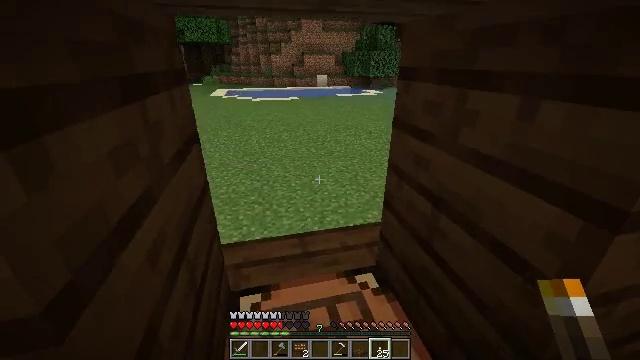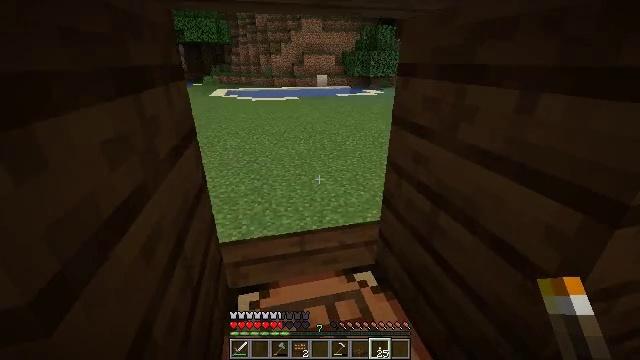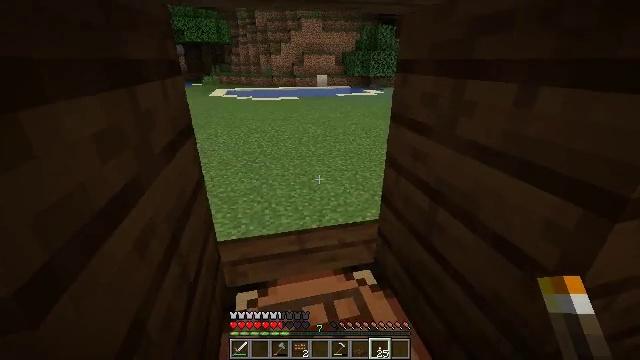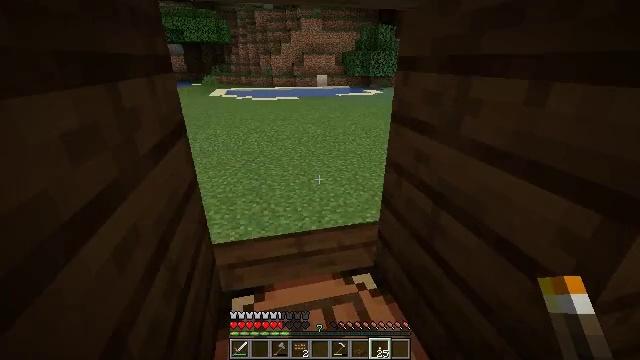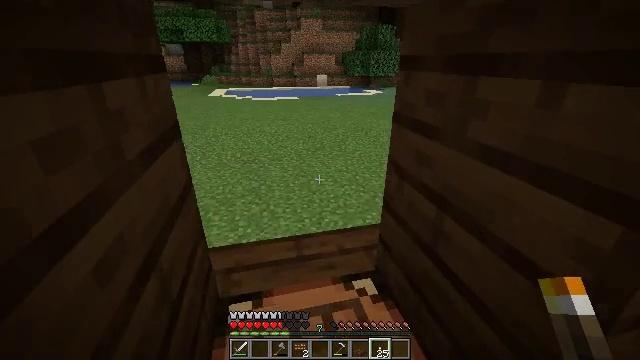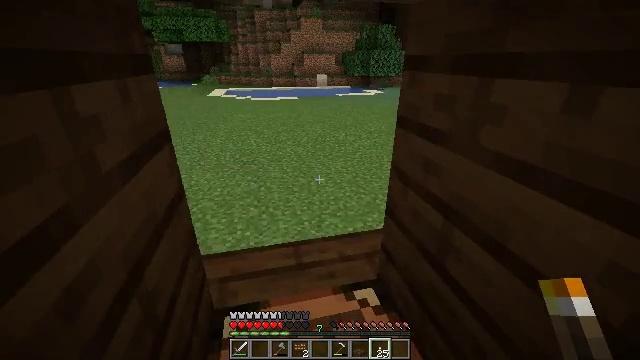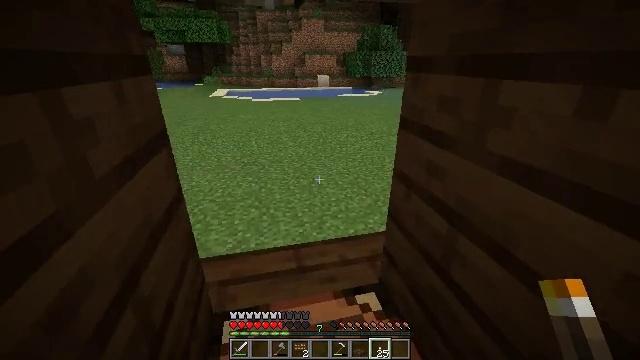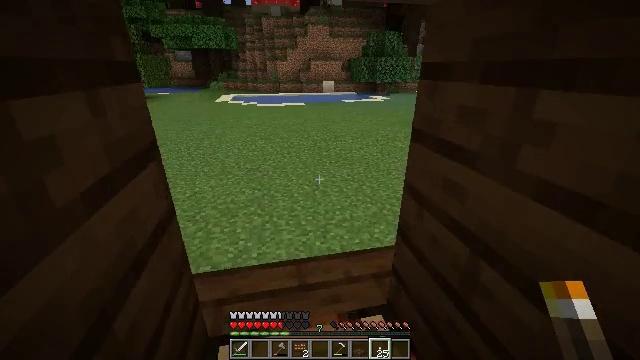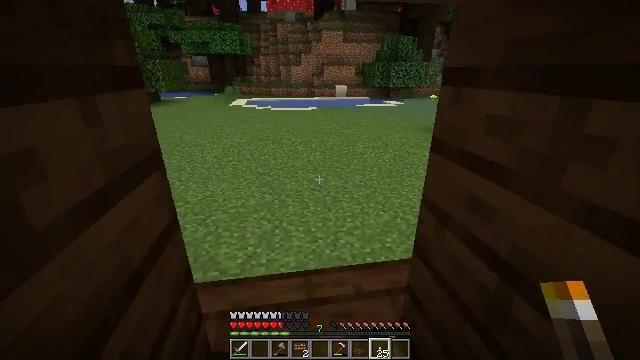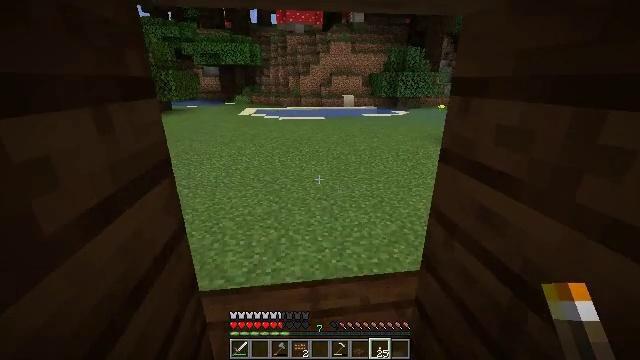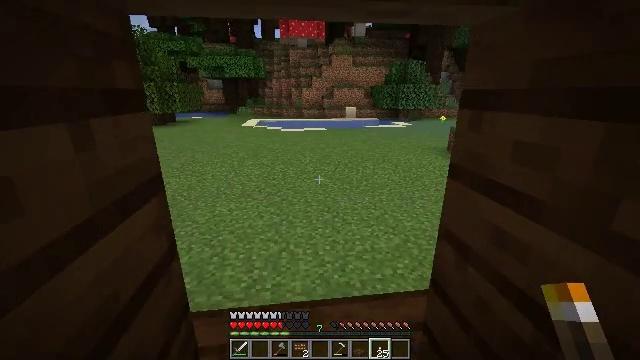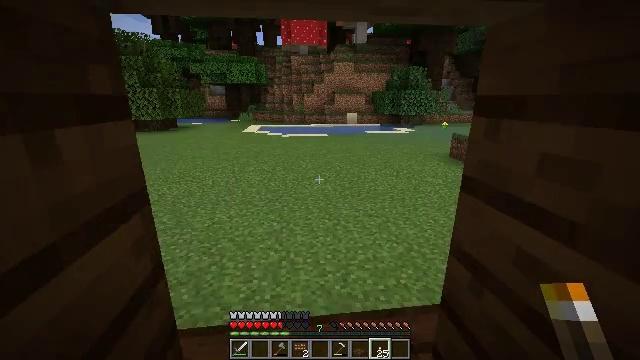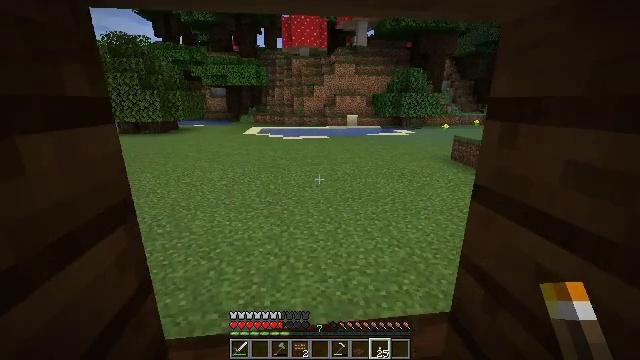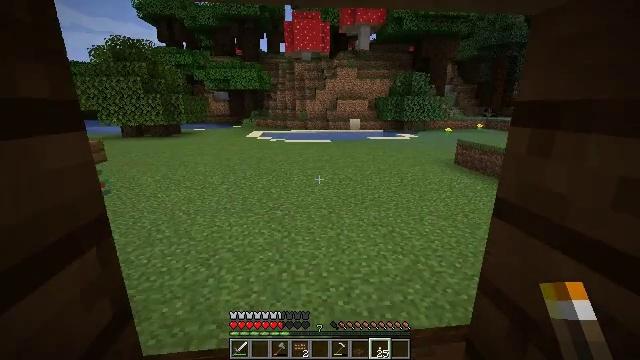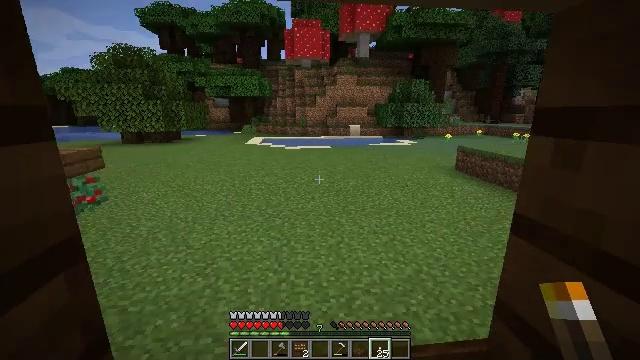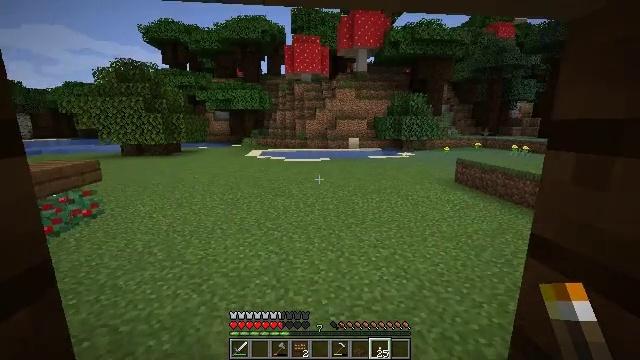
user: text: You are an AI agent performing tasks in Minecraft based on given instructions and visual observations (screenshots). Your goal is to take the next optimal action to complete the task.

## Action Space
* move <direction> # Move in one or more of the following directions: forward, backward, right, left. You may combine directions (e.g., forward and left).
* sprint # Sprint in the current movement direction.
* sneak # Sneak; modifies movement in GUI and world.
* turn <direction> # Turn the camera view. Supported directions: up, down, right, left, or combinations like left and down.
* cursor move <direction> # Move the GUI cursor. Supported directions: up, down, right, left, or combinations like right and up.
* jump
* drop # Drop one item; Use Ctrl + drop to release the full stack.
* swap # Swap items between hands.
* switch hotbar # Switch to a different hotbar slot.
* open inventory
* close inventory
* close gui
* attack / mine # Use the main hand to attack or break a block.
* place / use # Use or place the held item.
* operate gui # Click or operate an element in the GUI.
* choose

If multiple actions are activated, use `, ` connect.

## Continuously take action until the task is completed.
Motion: motion action
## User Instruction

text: Mine the spruce slab.
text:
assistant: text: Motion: move forward, sneak
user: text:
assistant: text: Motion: move forward, sneak
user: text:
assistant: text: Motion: move forward, sneak
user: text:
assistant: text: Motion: move forward, sneak
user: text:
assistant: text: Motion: move forward, sneak
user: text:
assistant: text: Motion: move forward, sneak
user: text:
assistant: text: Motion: move forward, sneak, turn left and up
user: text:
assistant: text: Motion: move forward, sneak, turn left
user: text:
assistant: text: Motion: move forward, sneak, turn left and up
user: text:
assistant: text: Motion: move forward, sneak, turn up
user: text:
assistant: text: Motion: move forward, sneak, turn up
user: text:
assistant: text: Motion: move forward, sneak
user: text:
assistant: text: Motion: move forward, sneak
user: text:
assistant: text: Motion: move forward, sneak, turn up
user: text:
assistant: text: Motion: move forward, sneak, turn up
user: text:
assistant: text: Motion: move forward, turn left and up
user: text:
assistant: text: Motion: move forward
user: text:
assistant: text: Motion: move forward
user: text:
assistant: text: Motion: move forward
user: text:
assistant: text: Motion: move forward
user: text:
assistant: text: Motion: move forward, turn up
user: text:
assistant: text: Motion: move forward, sprint, turn left
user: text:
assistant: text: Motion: move forward, sprint, turn left
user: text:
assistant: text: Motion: move forward, sprint
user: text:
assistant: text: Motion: move forward
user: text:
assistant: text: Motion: move forward, sprint
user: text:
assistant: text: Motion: move forward, sprint
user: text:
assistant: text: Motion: move forward, sprint
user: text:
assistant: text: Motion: move forward, sprint
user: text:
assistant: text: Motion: move forward